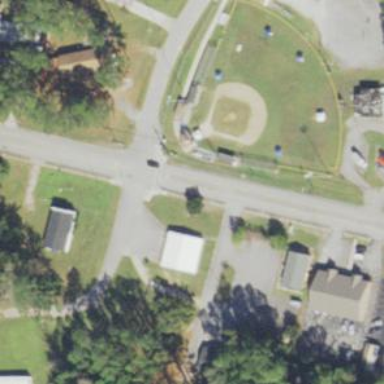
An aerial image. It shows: Baseball pitch for leisure land activities.